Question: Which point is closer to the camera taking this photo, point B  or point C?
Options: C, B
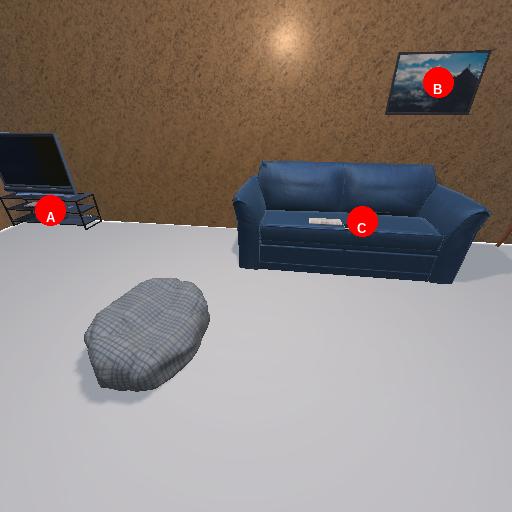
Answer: C